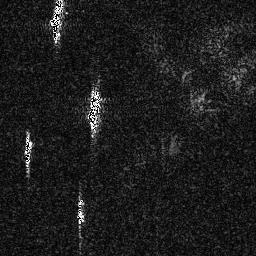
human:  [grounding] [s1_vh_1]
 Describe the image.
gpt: In the satellite image, there is  <ref>1 medium ship </ref> <box>[[18, 0, 25, 16, 0]]</box> located at top left,  <ref>1 medium ship </ref> <box>[[33, 33, 40, 53, 0]]</box> located at center,  <ref>1 small ship </ref> <box>[[8, 50, 12, 67, 0]]</box> located at left,  <ref>1 small ship </ref> <box>[[29, 76, 32, 86, 0]]</box> located at bottom.